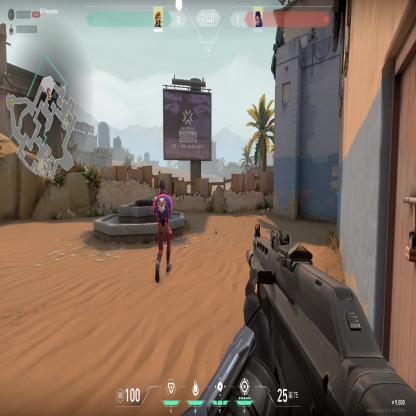
Label: enemy